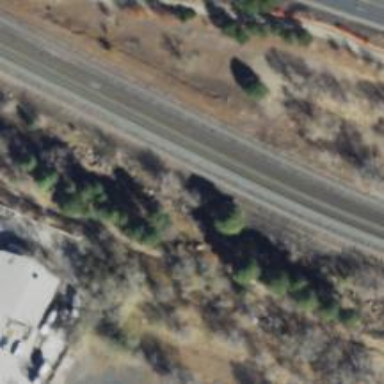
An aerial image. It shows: Railway spur service.